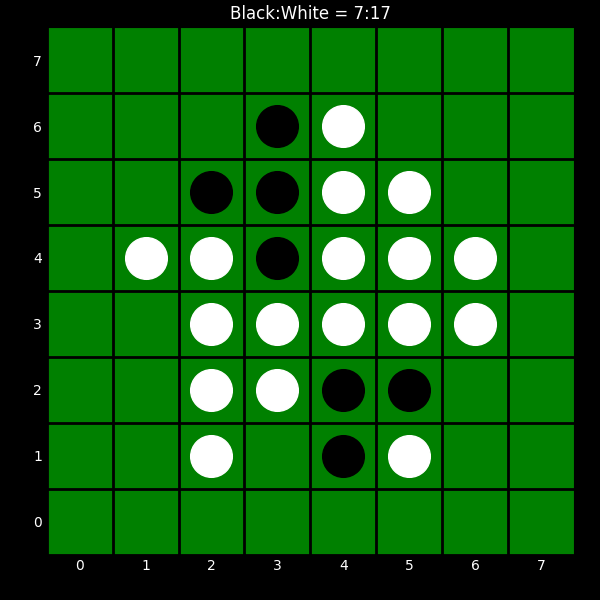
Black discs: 7
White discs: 17